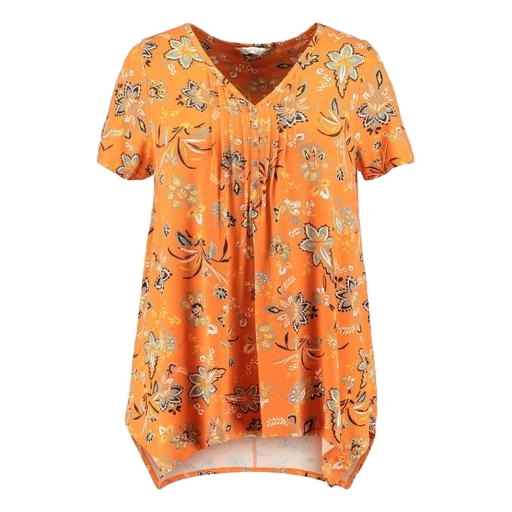
orange high-low jersey blouse, multicolor floral-print t-shirt only macy, floral short-sleeved shirt, white background